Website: home-depot
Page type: delivery-shipping
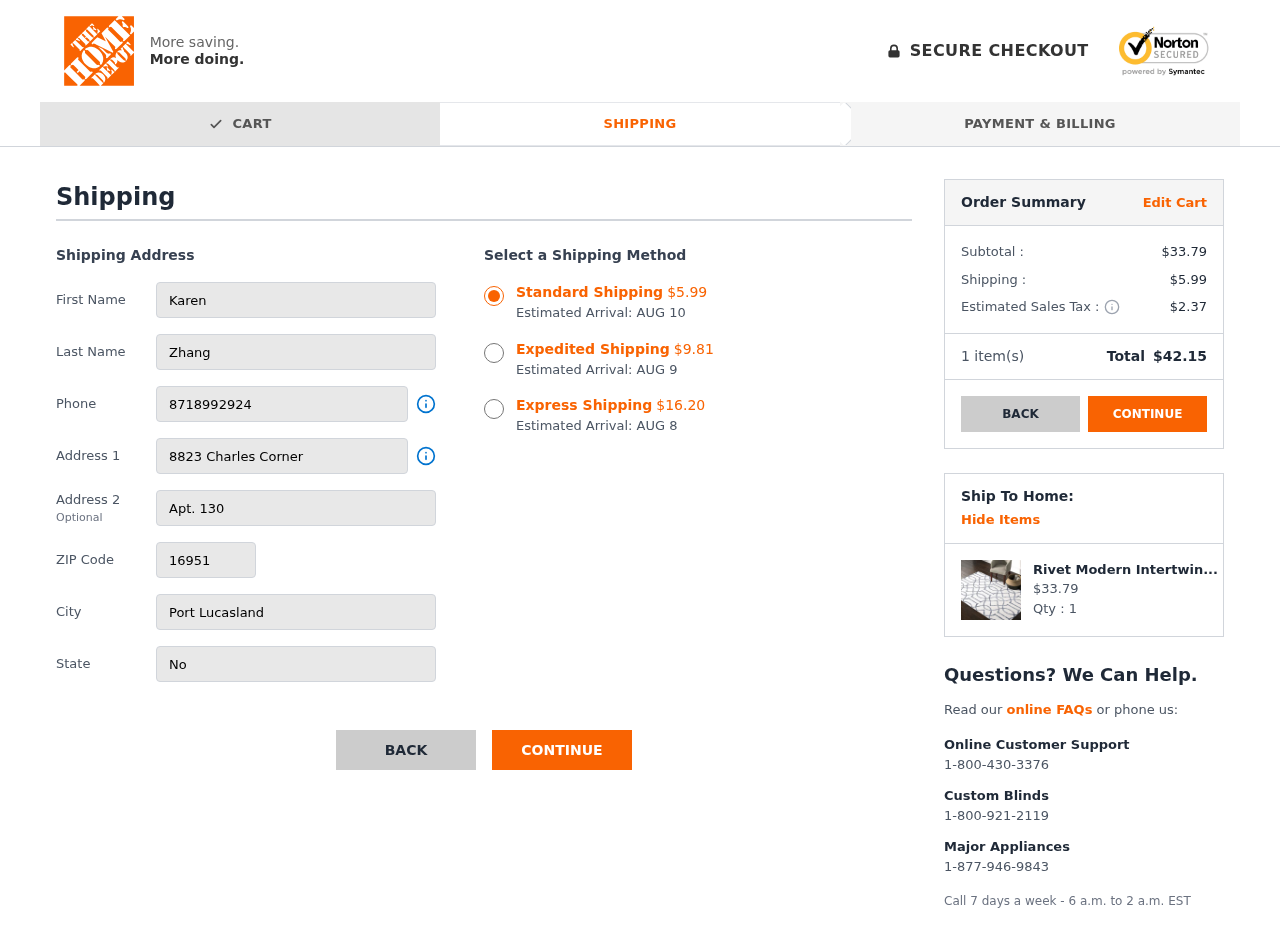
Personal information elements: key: PII_CITY
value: Port Lucasland
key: PII_FIRSTNAME
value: Karen
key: PII_LASTNAME
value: Zhang
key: PII_PHONE
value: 8718992924
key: PII_POSTCODE
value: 16951
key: PII_STATE
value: North Dakota
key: PII_STREET
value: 8823 Charles Corner
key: PII_STREET2
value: Apt. 130
Product elements: key: PRODUCT1_NAME
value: Rivet Modern Intertwined Wool Rug, 5' x 8', Silver
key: PRODUCT1_PRICE
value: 33.79
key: PRODUCT1_QUANTITY
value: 1
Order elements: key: ORDER_SHIPPING_COST_STANDARD
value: $5.99
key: ORDER_DELIVERY_DATE
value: AUG 10
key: ORDER_SHIPPING_COST_EXPEDITED
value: $9.81
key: ORDER_DELIVERY_DATE_EXPEDITED
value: AUG 9
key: ORDER_SHIPPING_COST_EXPRESS
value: $16.20
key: ORDER_DELIVERY_DATE_EXPRESS
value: AUG 8
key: ORDER_SUBTOTAL
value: $33.79
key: ORDER_SHIPPING_COST
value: $5.99
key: ORDER_TAX
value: $2.37
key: ORDER_NUM_ITEMS
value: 1
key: ORDER_TOTAL
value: $42.15